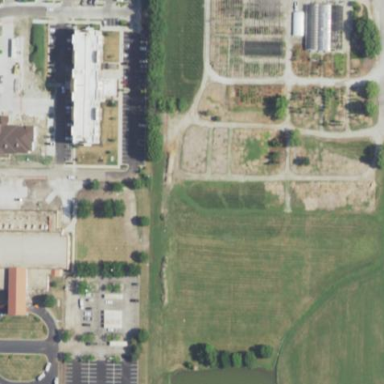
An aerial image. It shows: Plant nursery area.